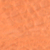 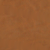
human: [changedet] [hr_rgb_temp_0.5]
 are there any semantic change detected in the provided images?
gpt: Nothing has changed in this area.